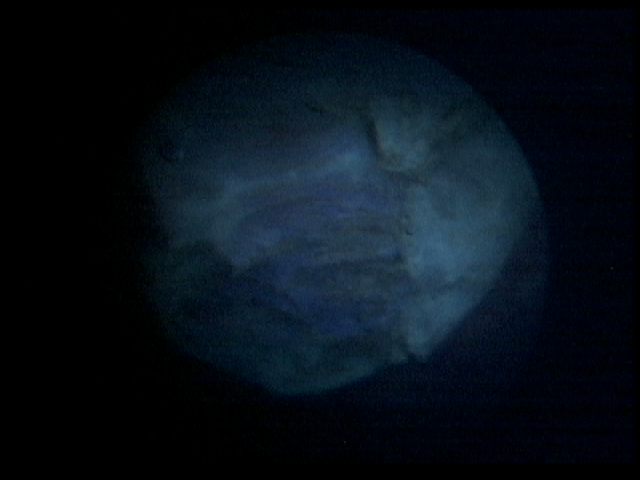
Modality: BLC
Class: Anatomical landmarks
Subclass: ResectionBed
Lesion: Multifocal
Multifocal: 2 to 7
Stage: Ta
Morphology: Papillary
Bladder cancer association: No